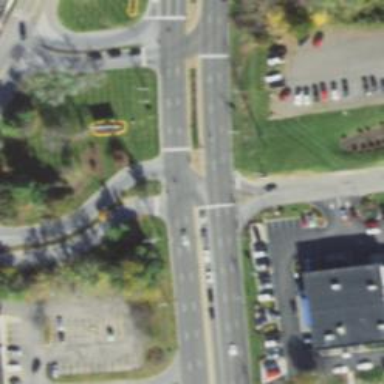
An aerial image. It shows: Road with stop sign.